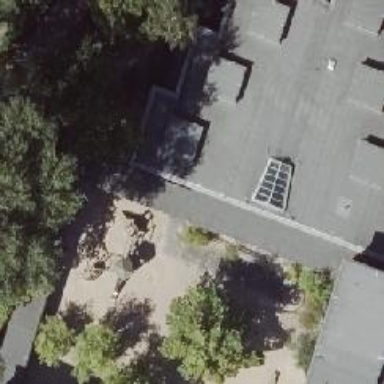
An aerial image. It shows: View of roof of building.